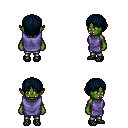
a pixel art fantasy rpg character, female body template, orc, green skin, chain tabard jacket, metal pants, raven plain hairstyle, ghillies, four views (front, back, left, right), 2x2 character sprite sheet, small pixel art, hard edges, no anti-aliasing